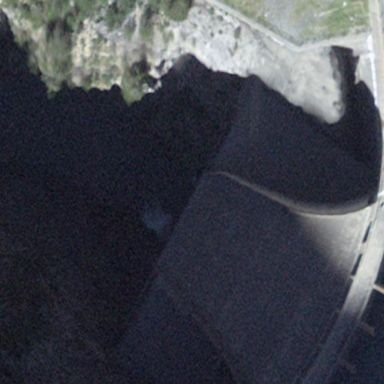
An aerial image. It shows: Dam along waterway.